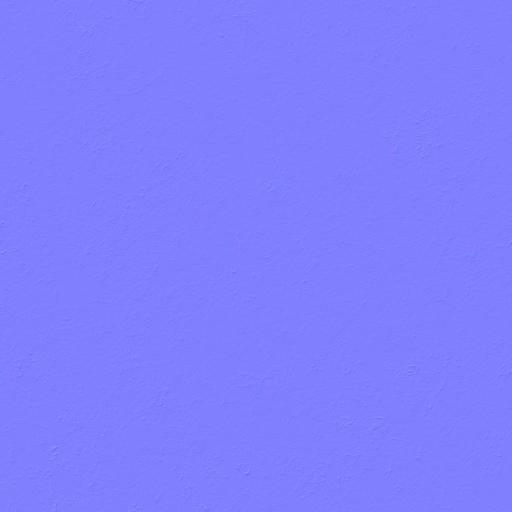
antique blue clean floor stone terrazzo white